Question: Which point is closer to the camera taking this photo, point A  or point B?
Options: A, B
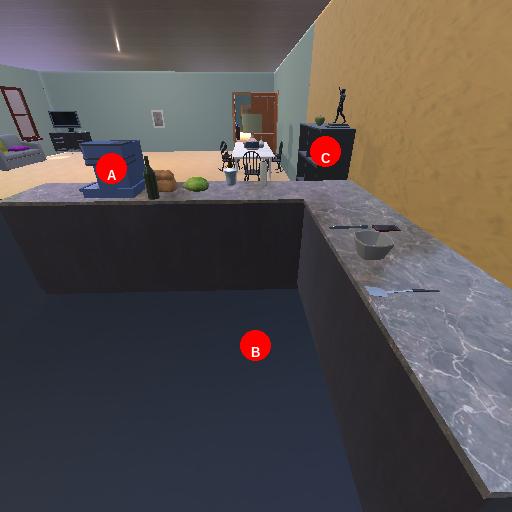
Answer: A